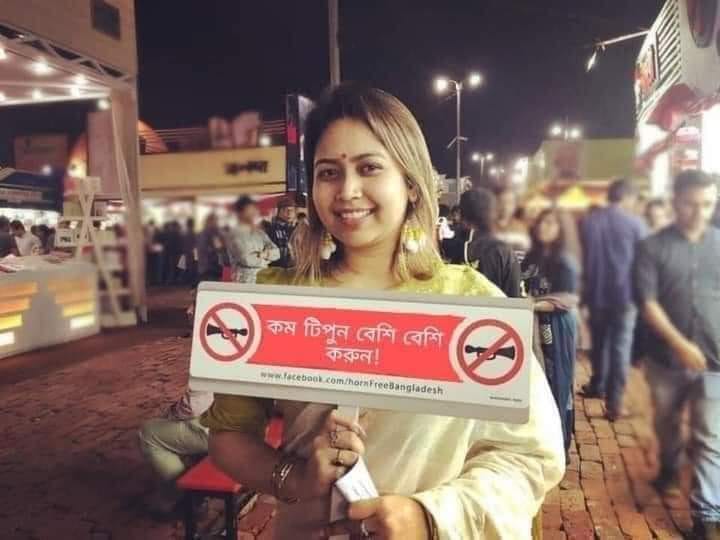
Caption: কম টিপুন বেশি বেশি করুন !
Label: hate